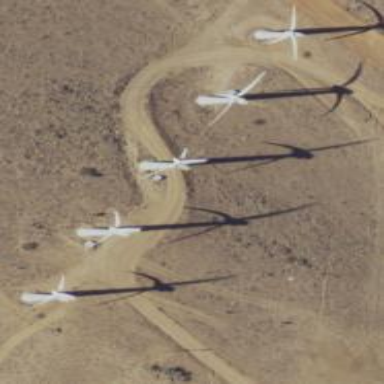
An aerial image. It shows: Wind power generator employing wind turbines.